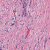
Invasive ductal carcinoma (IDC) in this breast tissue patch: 1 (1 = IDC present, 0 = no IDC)